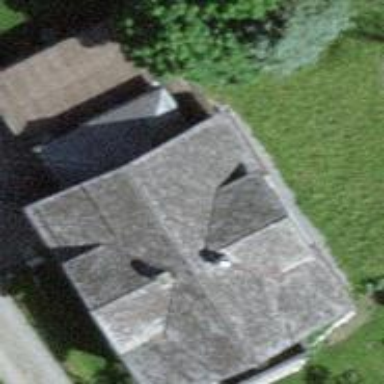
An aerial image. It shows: Detached building with gabled roof.